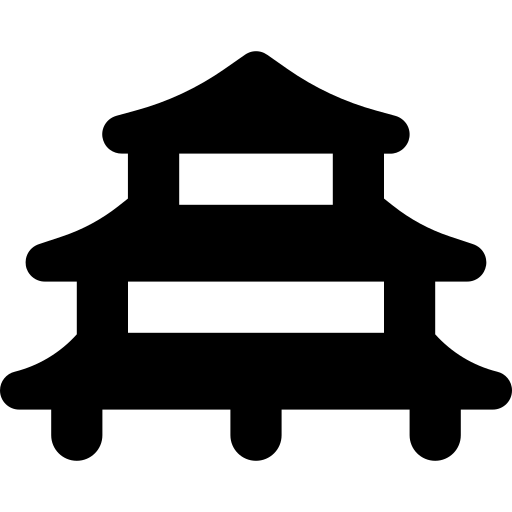
Tags: icon, FontAwesome, fa-icon, solid, vihara